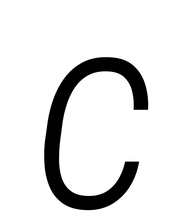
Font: Roboto-Italic_Condensed_Light_Italic